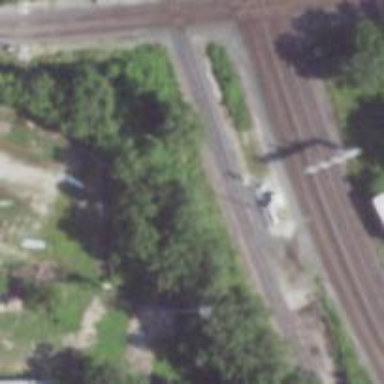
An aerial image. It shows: Abandoned railway siding.